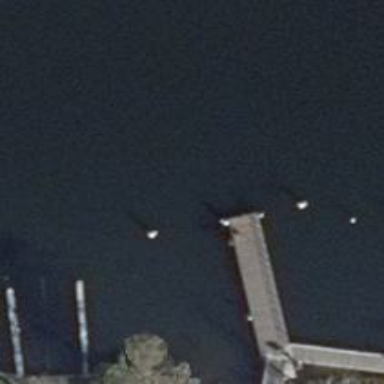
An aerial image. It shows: Man-made pier.